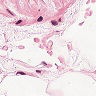
Metastatic tissue present: no